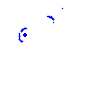
Particle: pion